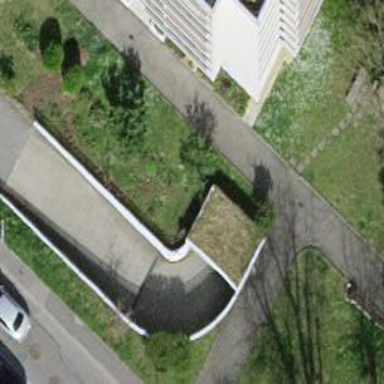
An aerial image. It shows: Driveway tunnel that serves as roadway.